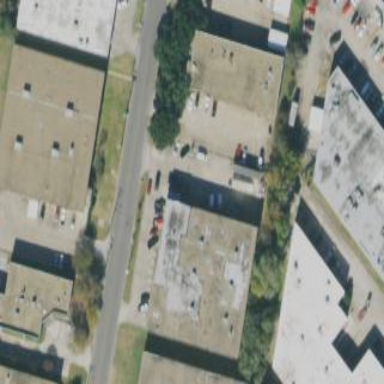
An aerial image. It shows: Warehouse.